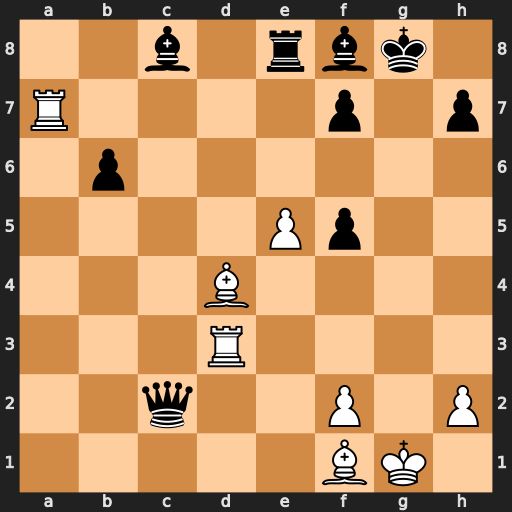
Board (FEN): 2b1rbk1/R4p1p/1p6/4Pp2/3B4/3R4/2q2P1P/5BK1
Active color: w
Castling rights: -
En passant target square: -
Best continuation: Rg3+ Bg7 e6 Rxe6 Rxg7+